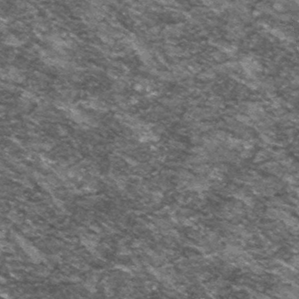
Label: frost